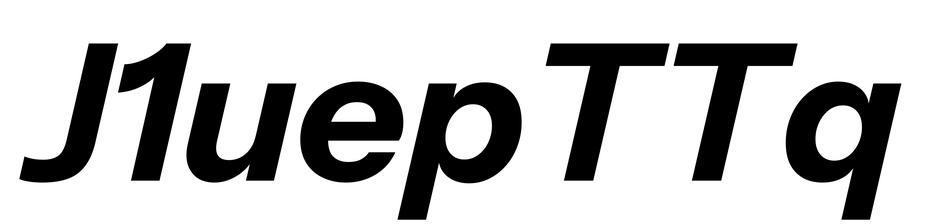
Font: InstrumentSans-Italic_Bold_Italic